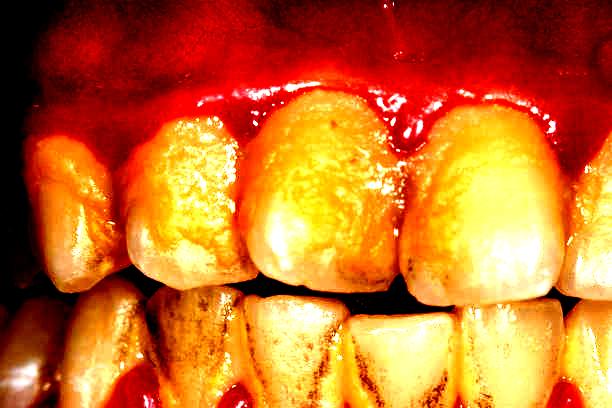
Condition: Gingivitis